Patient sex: F
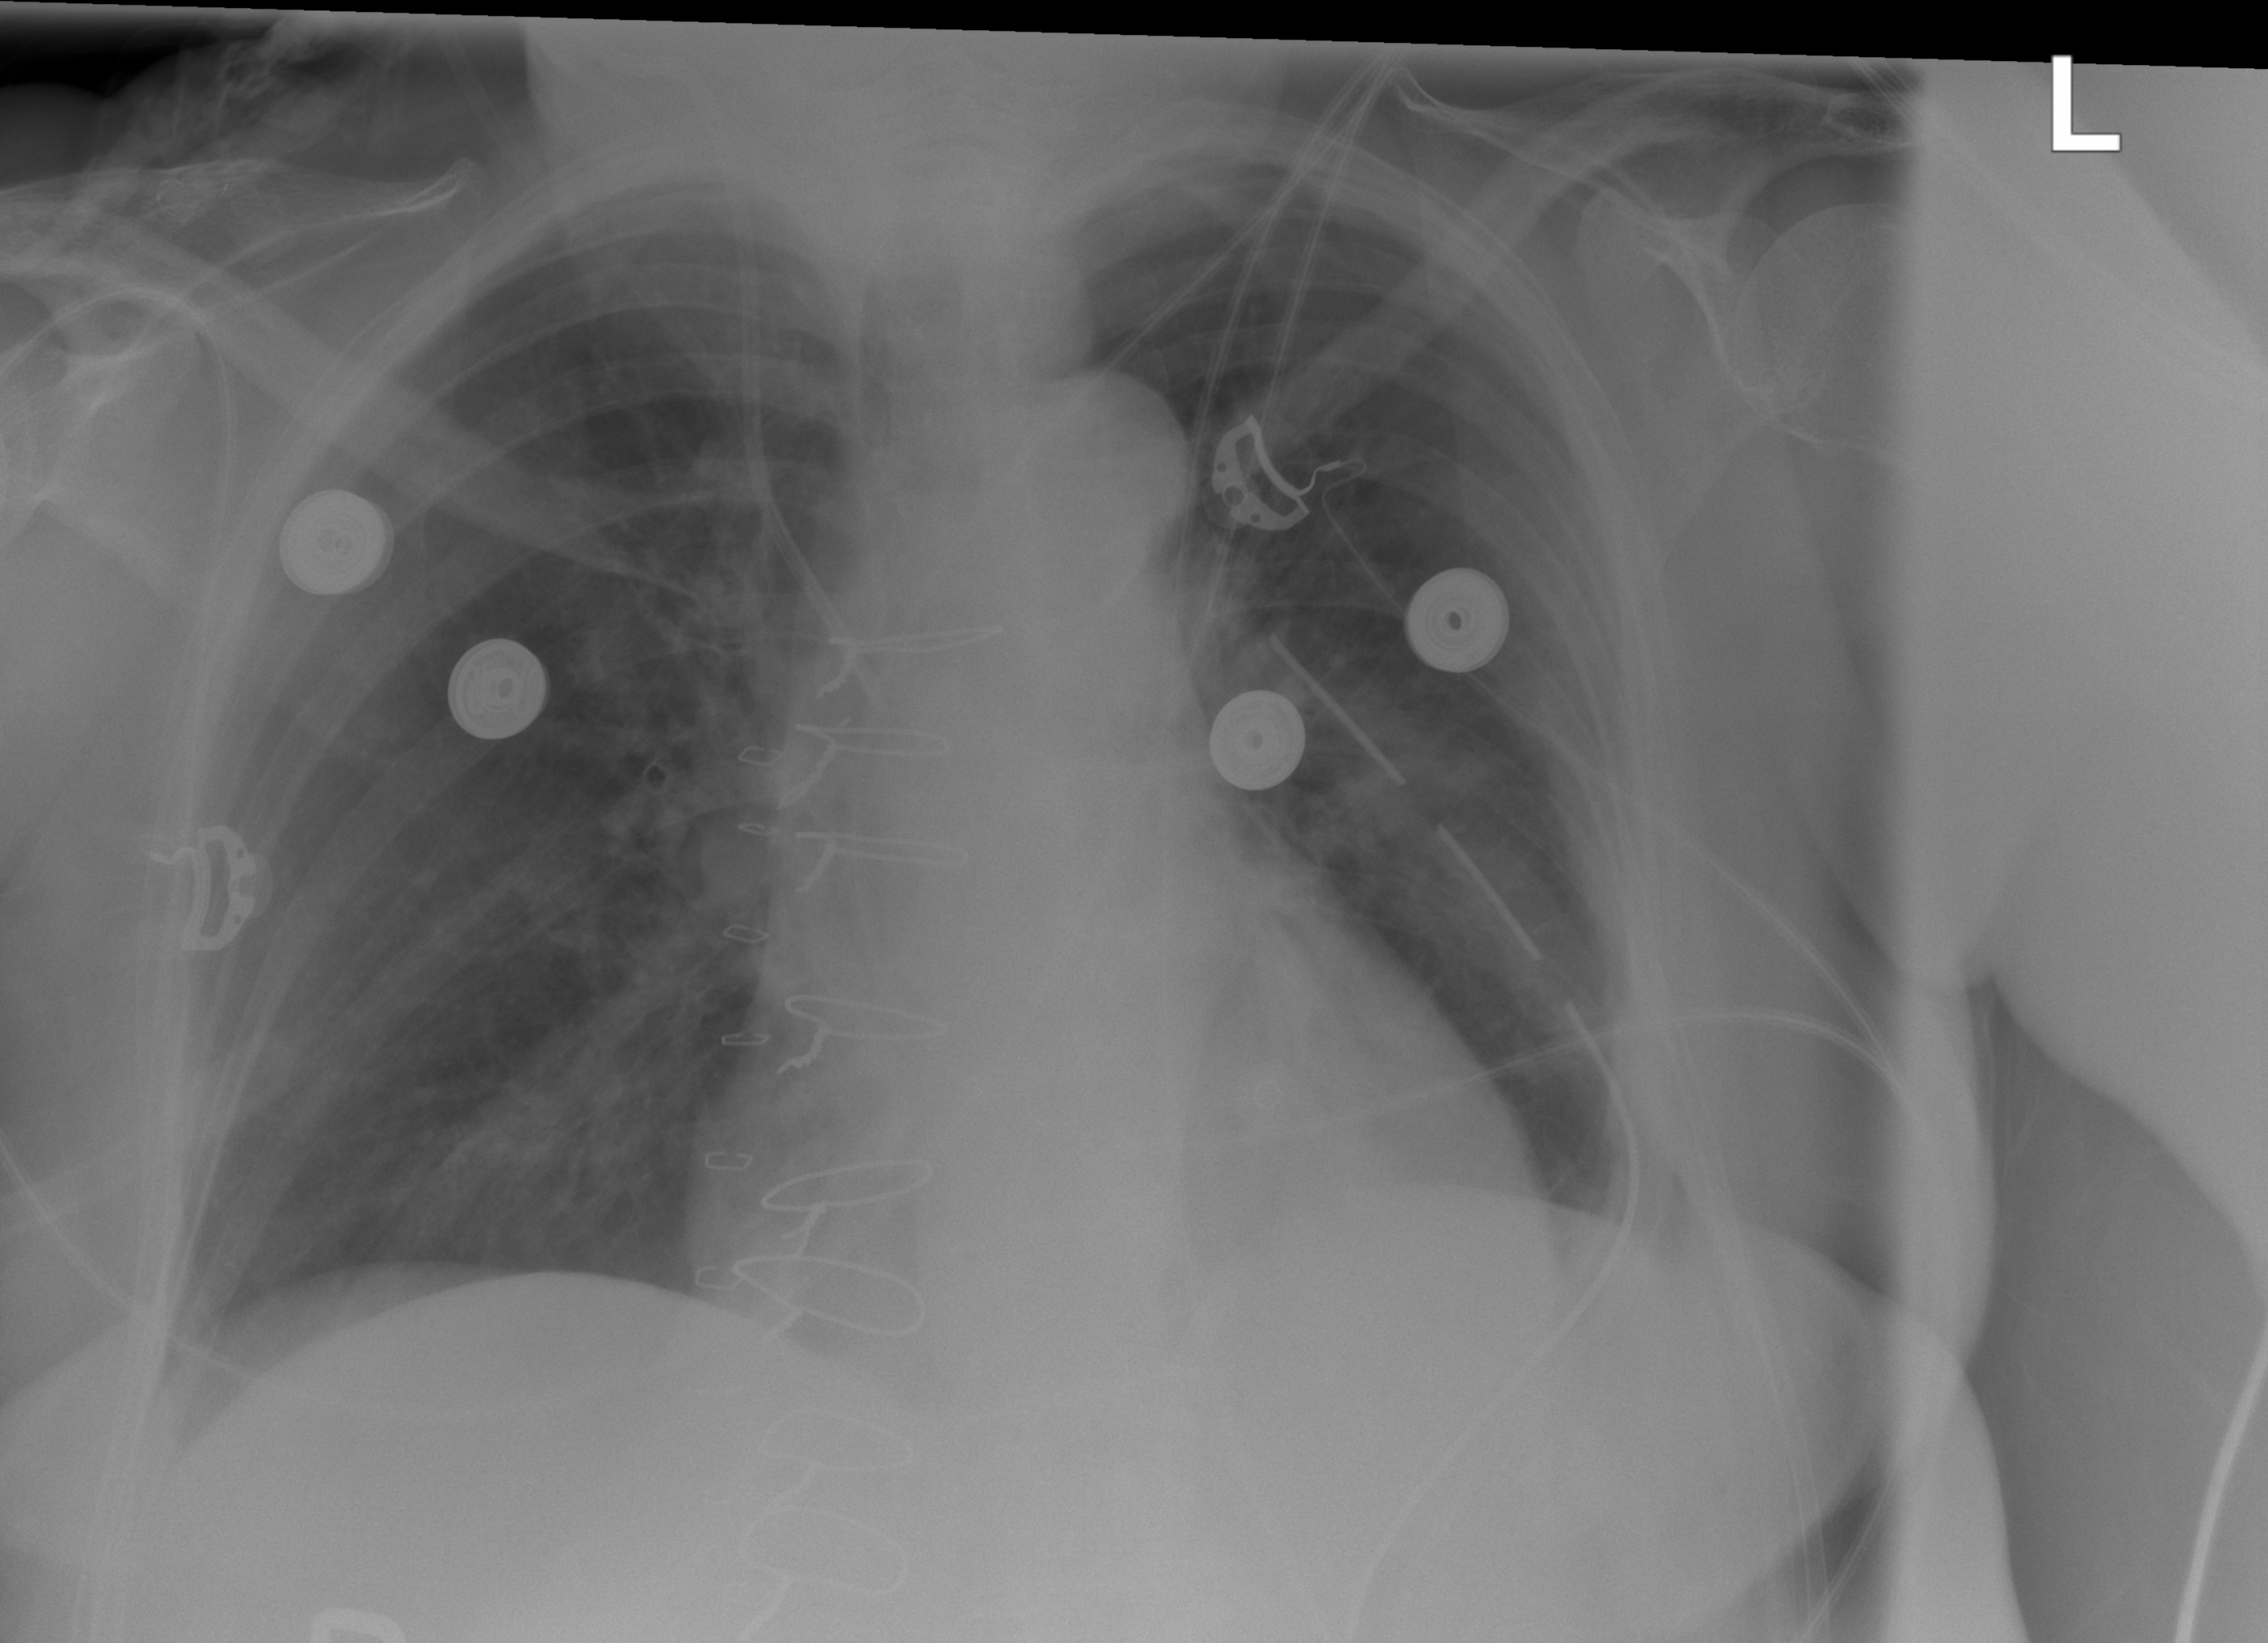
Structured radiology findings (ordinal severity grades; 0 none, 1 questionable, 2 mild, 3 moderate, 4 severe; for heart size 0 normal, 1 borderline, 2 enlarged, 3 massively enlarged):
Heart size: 1
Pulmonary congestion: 0
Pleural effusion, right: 0
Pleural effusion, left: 0
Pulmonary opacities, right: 0
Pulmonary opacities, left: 0
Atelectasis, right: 0
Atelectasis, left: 2